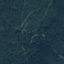
Land use / land cover class: Forest